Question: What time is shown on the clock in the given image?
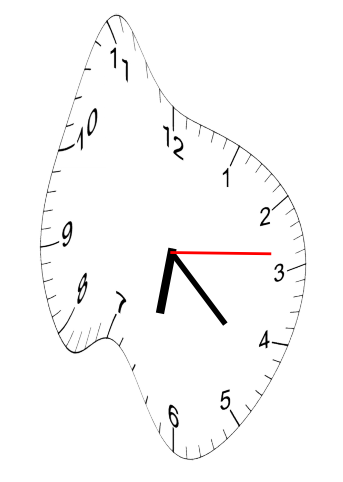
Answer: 06:22:14